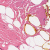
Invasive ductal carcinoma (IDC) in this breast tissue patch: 0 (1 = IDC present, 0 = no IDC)